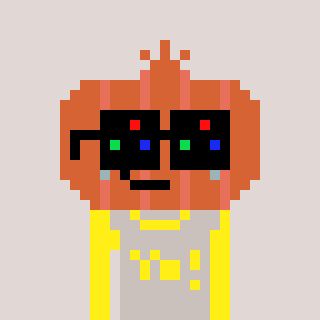
a pixel art character with square black sunglasses, a onion-shaped head and a foggrey-colored body on a warm background